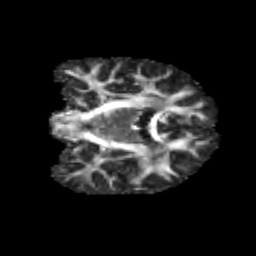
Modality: FA
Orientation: coronal
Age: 12
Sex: female
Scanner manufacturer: siemens
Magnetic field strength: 3 T
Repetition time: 3.8 s
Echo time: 0.07 s